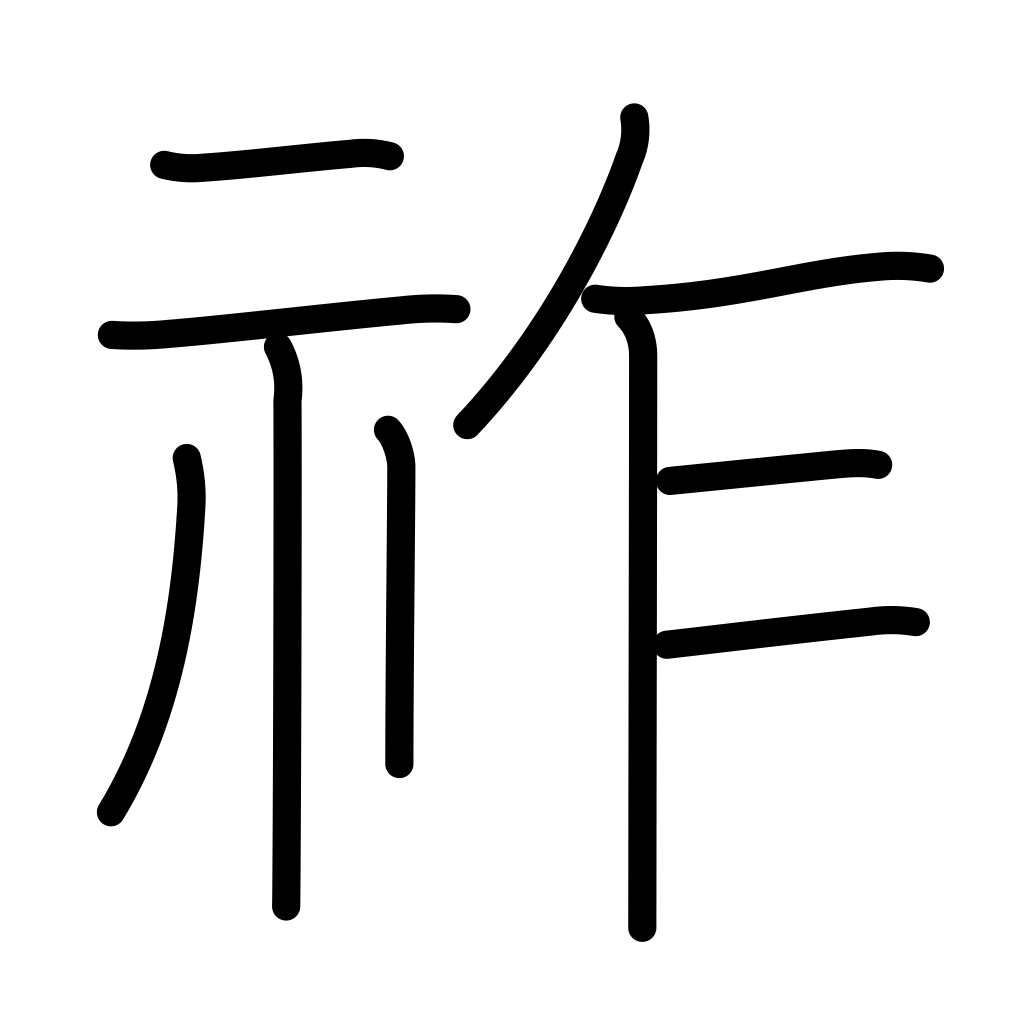
Meaning: imperial throne, happiness